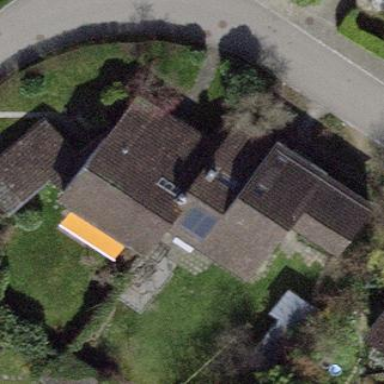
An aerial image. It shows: Semidetached house.